Question: I've started learning RestKit and installed it with cocoapods just like the <URL> installation says, the problem come after i've completed the process i got 12 warnings from the framework

Any advice?
Thanks
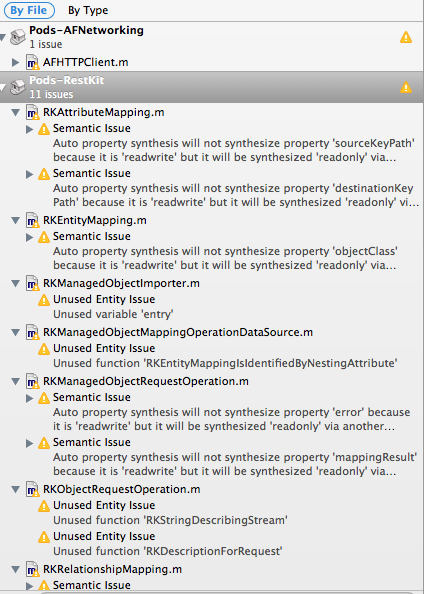
Answer: You're using an old version. Go to github, find the latest version number and upgrade to that. At the time of writing that is version 0.22.0, which is still months old so will still have some build warnings, but you don't really need to worry about them (Xcode is being more specific about reporting is all, that doesn't mean things shouldn't be fixed, and they are being fixed, but most aren't an issue for you).
If you really don't like the warnings, switching to the HEAD of the development branch will reduce most issues as it has the most up-to-date code.